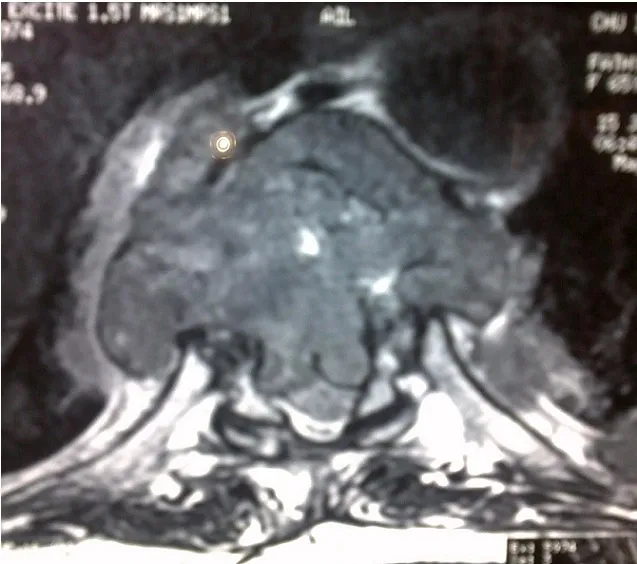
The lesion process extending to the right posterior hemi-arch of the eighth thoracic vertebrae (TH8), responsible for an important spinal cord compression at this level.
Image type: radiology (mri)